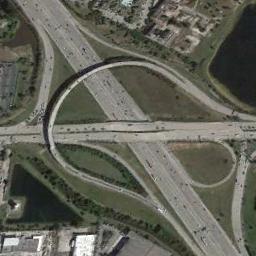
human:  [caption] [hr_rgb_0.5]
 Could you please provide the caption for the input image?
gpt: The overpass is on the grass next to some lakes .

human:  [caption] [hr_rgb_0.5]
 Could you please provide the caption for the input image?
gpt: Three roads intersect at one point .

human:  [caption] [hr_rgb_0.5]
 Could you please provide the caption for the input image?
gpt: The directional overpass is over the roads in the city .

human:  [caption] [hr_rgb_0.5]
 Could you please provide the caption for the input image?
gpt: There are some green trees and a green meadow beside the overpass .

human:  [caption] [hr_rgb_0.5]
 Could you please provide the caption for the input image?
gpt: There are many cars on the overpass .